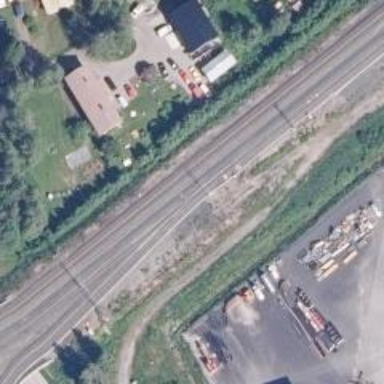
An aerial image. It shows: Railway with continuous electrified contact line.